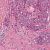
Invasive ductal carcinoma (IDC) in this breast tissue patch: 1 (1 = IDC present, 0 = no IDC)